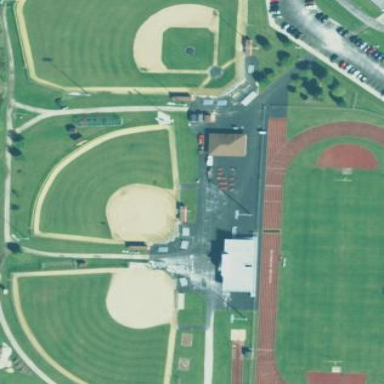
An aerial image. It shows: Softball pitch for leisure land activities.